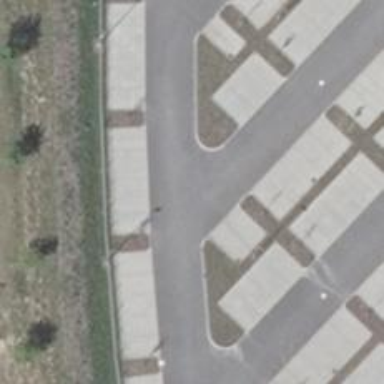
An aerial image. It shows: Road serving as parking aisle.